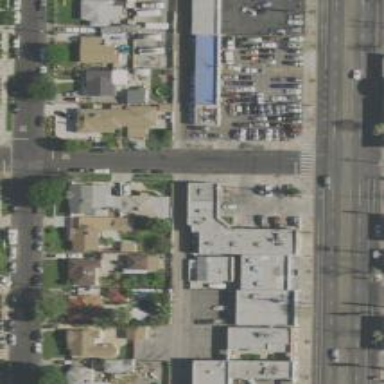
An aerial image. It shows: Alleyway designated as service road.